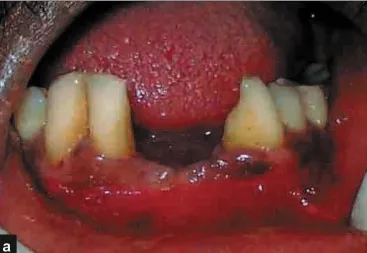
Pre-operative photograph and radiograph.
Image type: medical_photograph (other_medical_photograph)